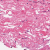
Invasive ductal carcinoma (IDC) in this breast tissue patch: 0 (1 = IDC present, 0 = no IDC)